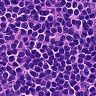
Metastatic tissue present: no